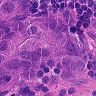
Metastatic tissue present: yes